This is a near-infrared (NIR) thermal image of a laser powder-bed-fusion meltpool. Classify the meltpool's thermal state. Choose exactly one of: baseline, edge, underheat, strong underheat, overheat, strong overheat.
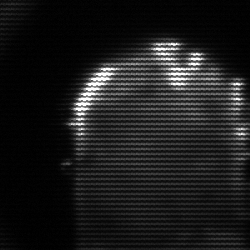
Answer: baseline